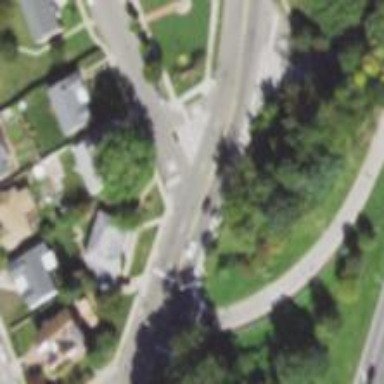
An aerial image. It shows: Road with stop sign.